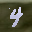
Label: 4